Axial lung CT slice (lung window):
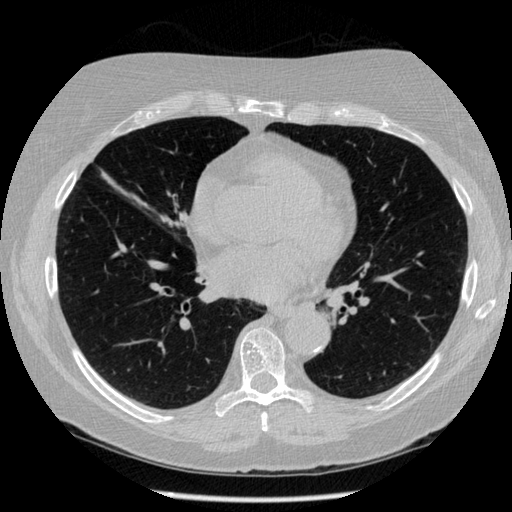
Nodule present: no